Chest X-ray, PA view. Patient: 56 years old, sex F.
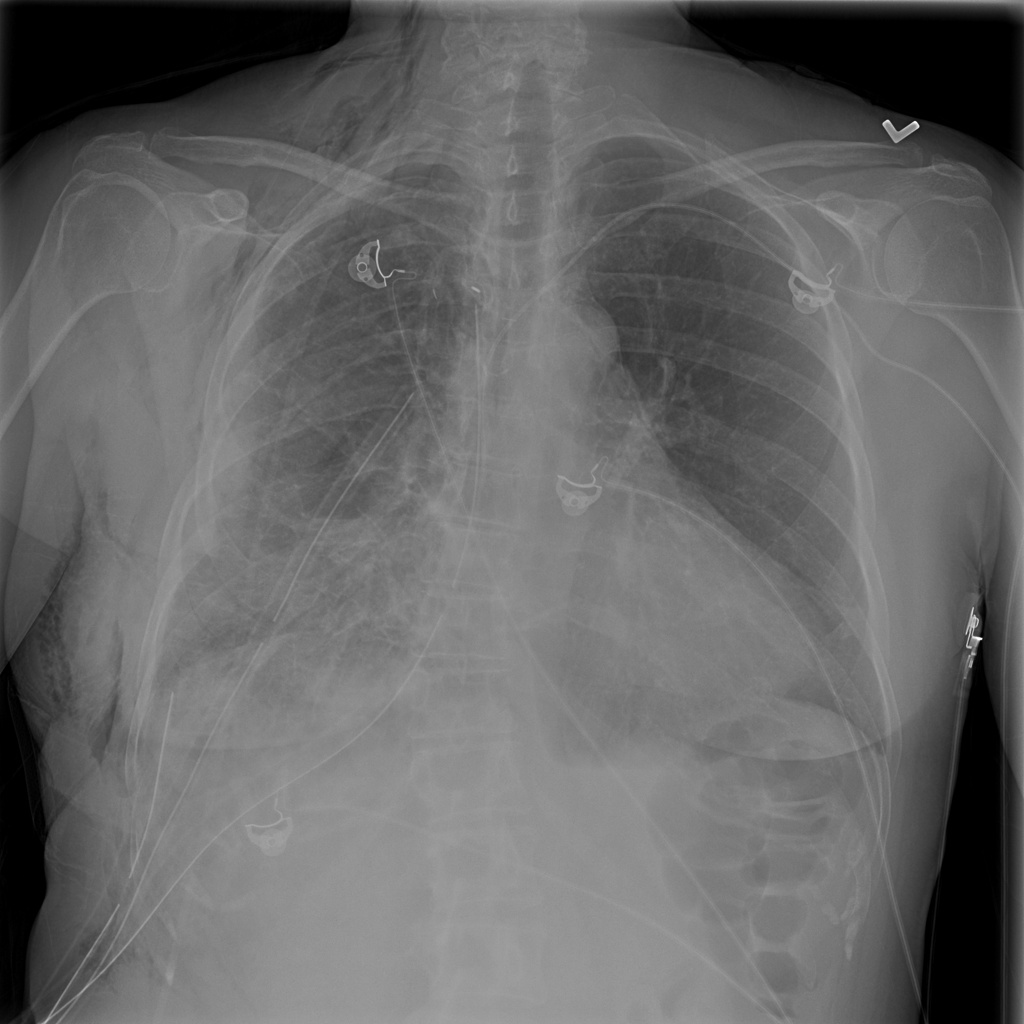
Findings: Pneumothorax